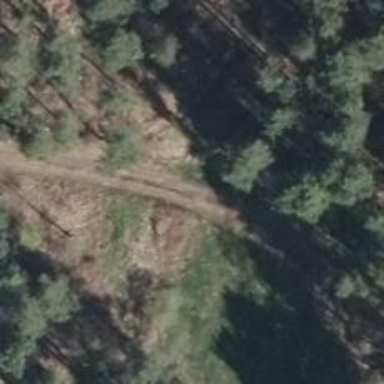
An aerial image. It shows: Track road with grade4 tracktype.